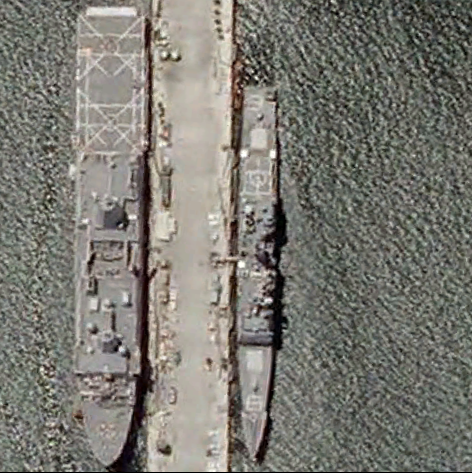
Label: combat